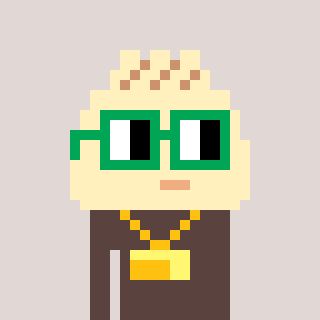
a pixel art character with square green glasses, a porkbao-shaped head and a darkbrown-colored body on a warm background